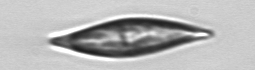
Label: Pleurosigma